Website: apple
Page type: account-selection
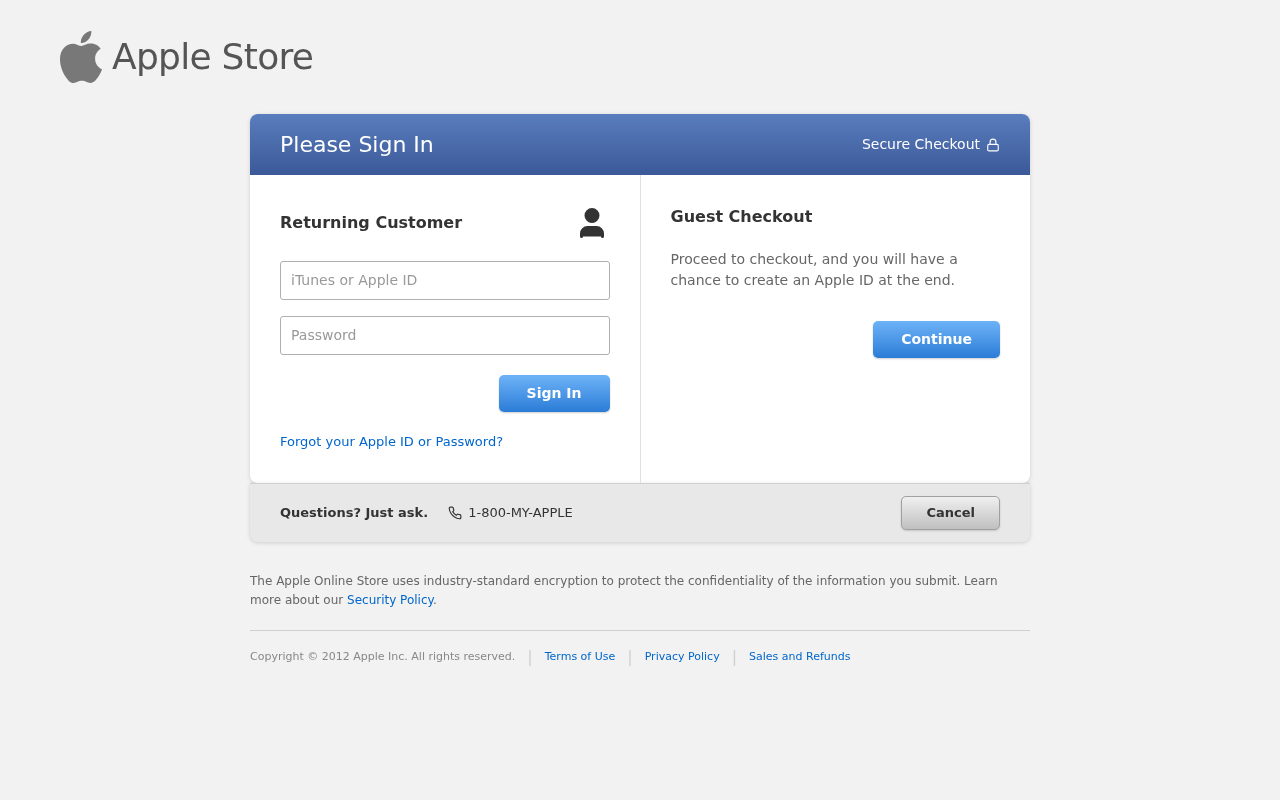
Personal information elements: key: PII_LOGIN_USERNAME
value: monique641